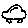
Label: car